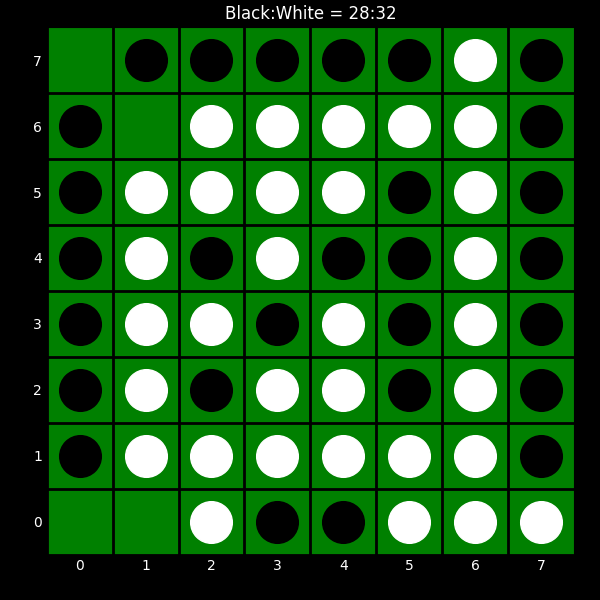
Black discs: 28
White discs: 32